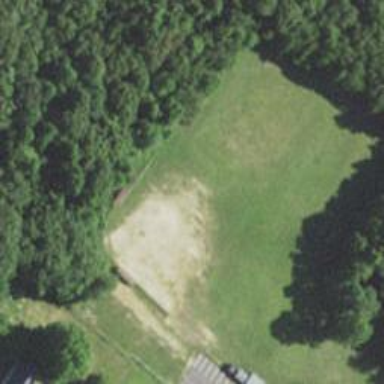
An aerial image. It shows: Softball pitch for leisure and sport activities.